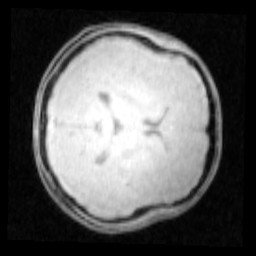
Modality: PDw
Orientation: axial
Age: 17
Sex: male
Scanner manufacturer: siemens
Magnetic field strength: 3 T
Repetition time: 0.25 s
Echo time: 0.00103 s